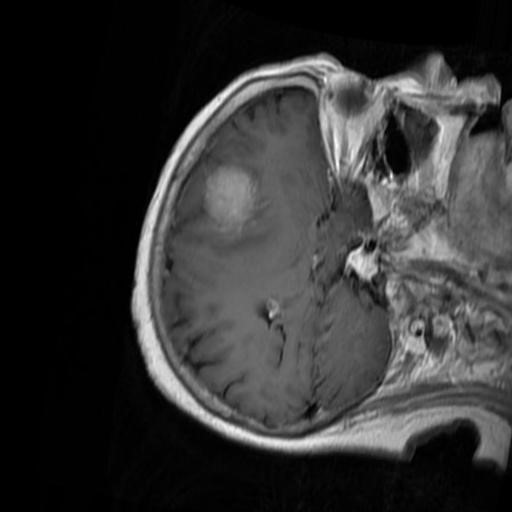
Label: brain_menin